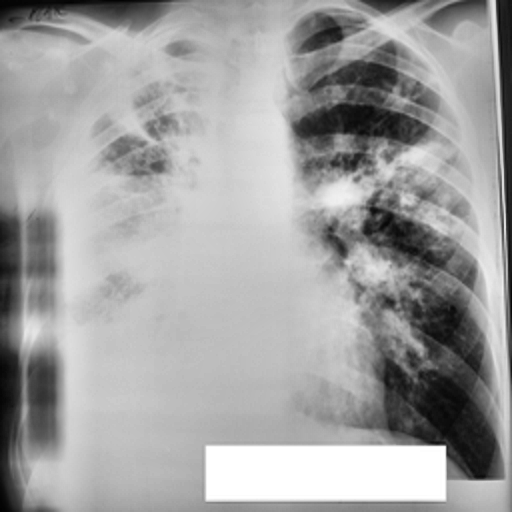
Finding: TUBERCULOSIS